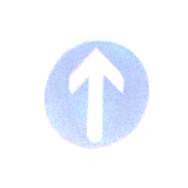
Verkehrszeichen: VorgeschriebeneFahrtrichtungGeradeaus
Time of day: SunriseSunset
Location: Outdoor (Urban)
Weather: PartlyCloudy
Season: NotSpecified
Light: Natural